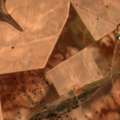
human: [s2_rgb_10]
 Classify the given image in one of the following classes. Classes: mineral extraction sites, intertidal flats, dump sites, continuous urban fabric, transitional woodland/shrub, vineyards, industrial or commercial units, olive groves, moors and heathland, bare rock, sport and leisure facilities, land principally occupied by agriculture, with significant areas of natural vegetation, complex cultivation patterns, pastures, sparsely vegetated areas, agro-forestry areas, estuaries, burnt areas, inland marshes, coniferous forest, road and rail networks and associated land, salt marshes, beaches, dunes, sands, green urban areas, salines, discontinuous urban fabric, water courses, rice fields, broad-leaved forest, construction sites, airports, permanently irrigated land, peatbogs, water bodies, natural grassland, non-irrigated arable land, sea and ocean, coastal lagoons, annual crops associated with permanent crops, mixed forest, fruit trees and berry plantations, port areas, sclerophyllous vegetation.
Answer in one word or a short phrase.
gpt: non-irrigated arable land, annual crops associated with permanent crops, agro-forestry areas, water bodies